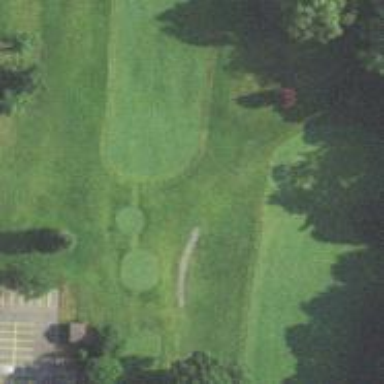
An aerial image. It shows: Path for golf carts.